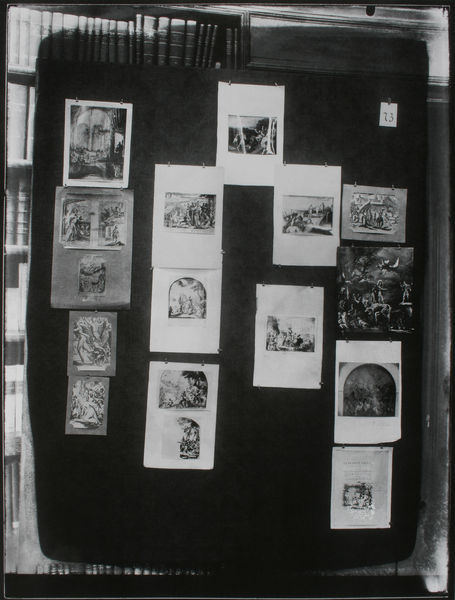
Titel: Der Bilderatlas Mnemosyne - Tafel 73
Künstler: Aby Warburg
Standort: London
Institution: Warburg Institute ©
Schlagwörter: gemälde, schatten, weiß, grau, licht, schwarz, regal, wand, gesicht, bild, renaissance, bilder, bücher, fotos, bogen, tafel, foto, penis, antike, buch, brett, schwarzweiss, leinwand, photo, karton, bücherregal, ledereinband, seiten, zahl, bibliothek, buchregal, dreizehn, anordnung, abbildungen, atlas, grafiken, photos, bilderwand, wahrnehmung, stecknadeln, aufgehangen, aby warburg, bilderatlas, mnemosyne, pinnwand, bilderatlas mnemosyne, tafel 13, wqarburg, aby, abzüge, 13, walter benjamin, wahrnehmnung, denkraum, reißzwecke